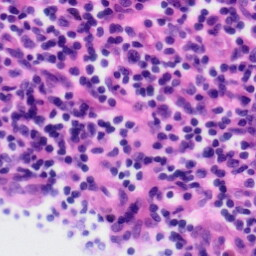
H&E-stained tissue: Tonsil